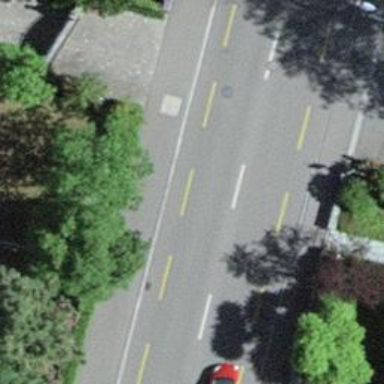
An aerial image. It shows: Primary highway with asphalt surface and designated cycle lane.